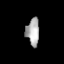
Tissue: lung
Cell type: Endothelial cells
Senescence score: 0.5461
Nuclear area (px): 348
Mean DAPI intensity: 172.681